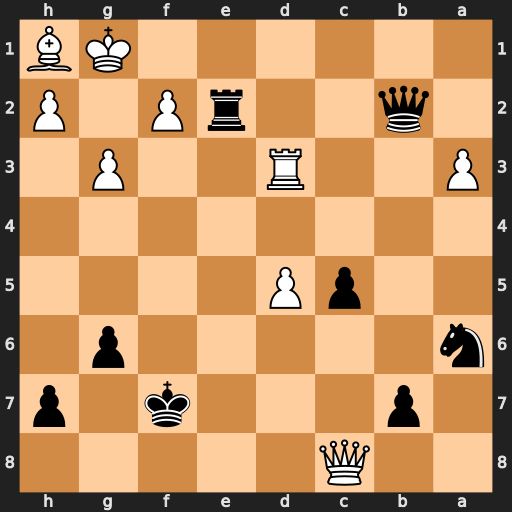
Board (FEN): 2Q5/1p3k1p/n5p1/2pP4/8/P2R2P1/1q2rP1P/6KB
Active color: b
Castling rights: -
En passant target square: -
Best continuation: Qb1+ Kg2 Qxd3